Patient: sex M, age 64
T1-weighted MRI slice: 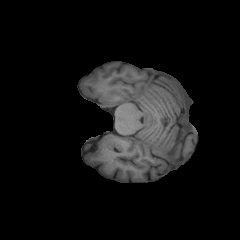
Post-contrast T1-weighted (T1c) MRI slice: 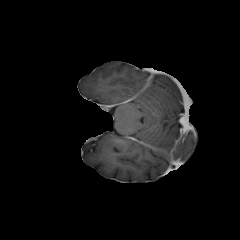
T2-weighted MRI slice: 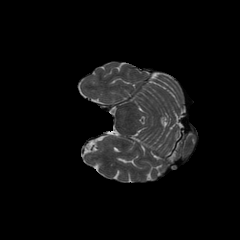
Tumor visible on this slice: yes
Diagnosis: Astrocytoma, IDH-wildtype
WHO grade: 3